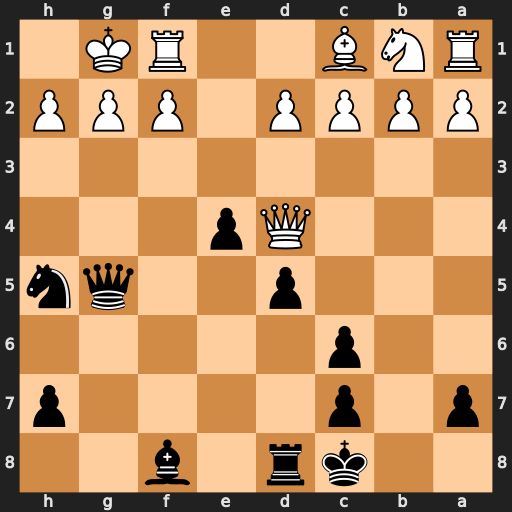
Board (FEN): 2kr1b2/p1p4p/2p5/3p2qn/3Qp3/8/PPPP1PPP/RNB2RK1
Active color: b
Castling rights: -
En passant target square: -
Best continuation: Nf4 g3 Ne2+ Kg2 Nxd4